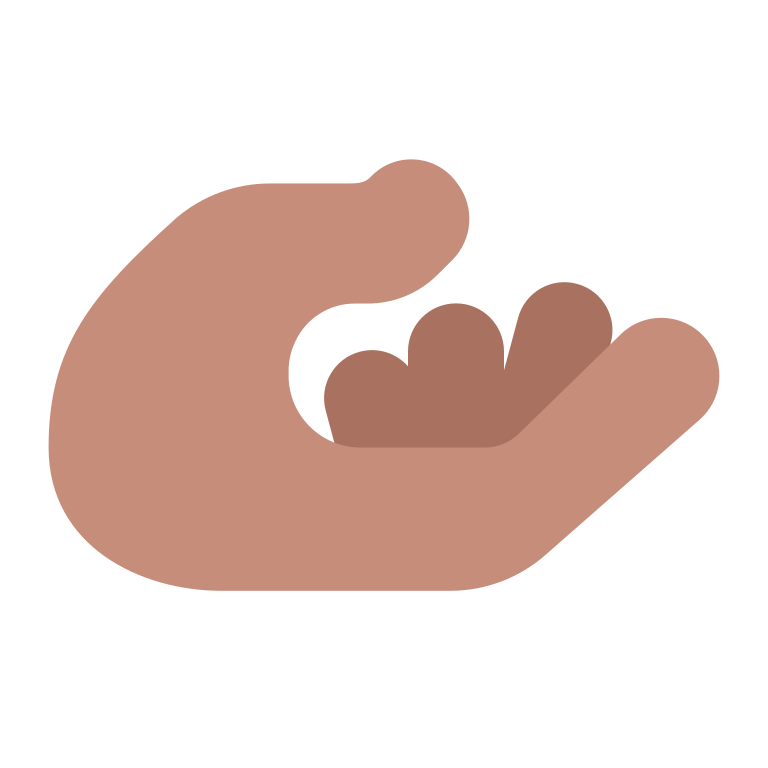
palm up hand flat